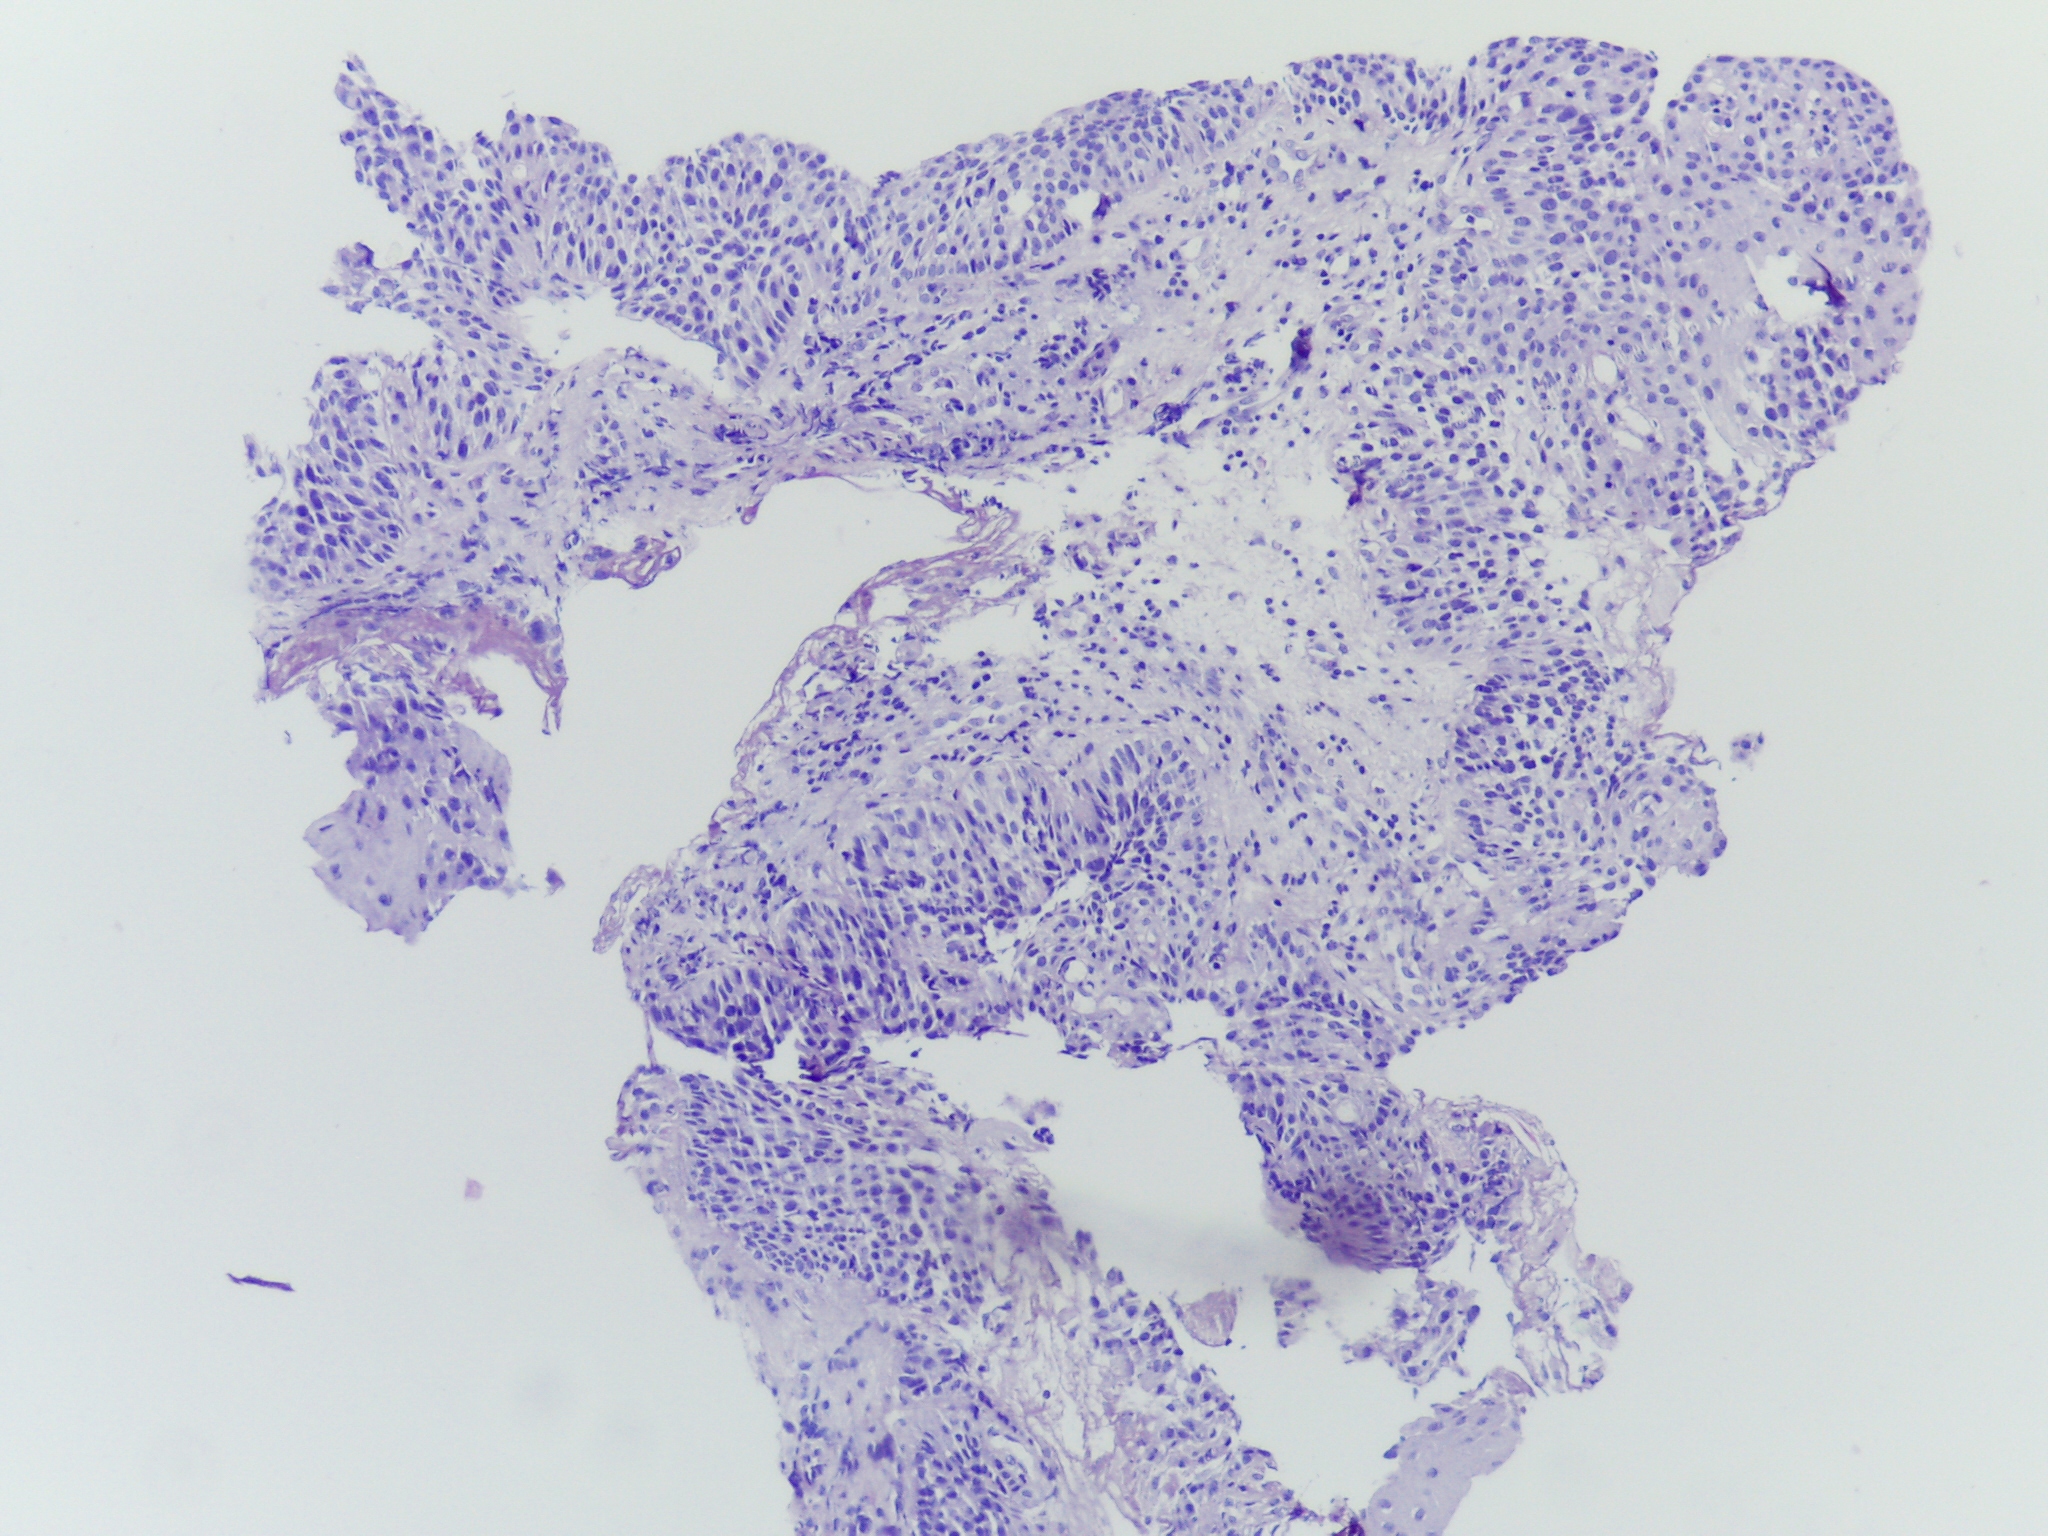
Diagnosis: OSCC